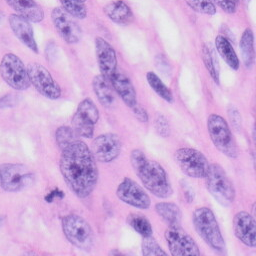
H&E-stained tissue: Skin